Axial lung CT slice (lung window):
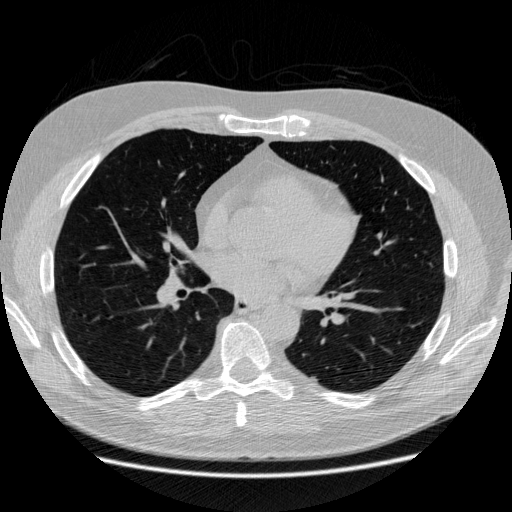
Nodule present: no